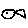
Label: fish